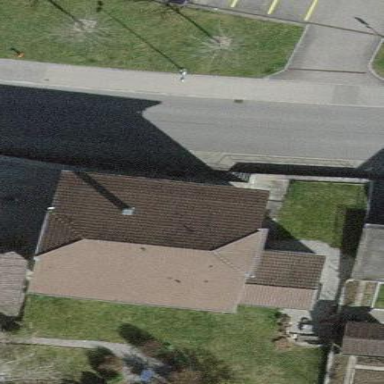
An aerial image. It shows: Half-hipped roof building.